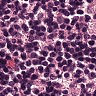
Metastatic tissue present: no